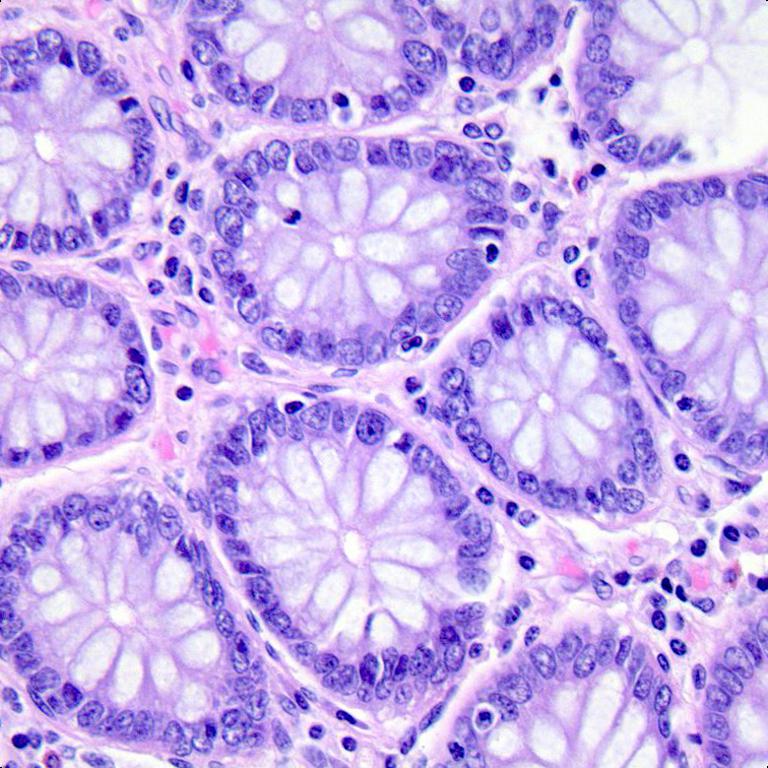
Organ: colon
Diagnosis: benign